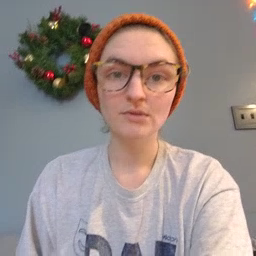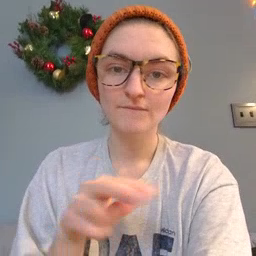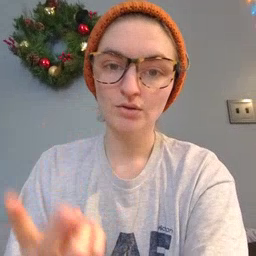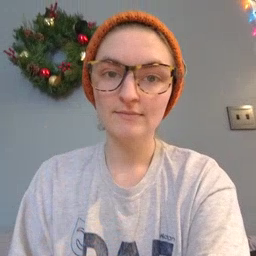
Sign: fall